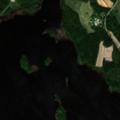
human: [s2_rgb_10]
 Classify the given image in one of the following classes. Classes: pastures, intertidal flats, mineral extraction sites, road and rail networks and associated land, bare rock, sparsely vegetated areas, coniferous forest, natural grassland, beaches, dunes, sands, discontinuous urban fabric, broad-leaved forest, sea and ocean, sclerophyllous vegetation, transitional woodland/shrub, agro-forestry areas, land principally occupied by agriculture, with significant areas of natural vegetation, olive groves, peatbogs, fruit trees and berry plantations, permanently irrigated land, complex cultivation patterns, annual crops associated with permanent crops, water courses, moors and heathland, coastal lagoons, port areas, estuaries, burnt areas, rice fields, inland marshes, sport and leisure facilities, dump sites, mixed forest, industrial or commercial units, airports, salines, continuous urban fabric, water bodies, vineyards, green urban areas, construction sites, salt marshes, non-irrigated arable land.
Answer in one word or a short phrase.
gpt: coniferous forest, mixed forest, transitional woodland/shrub, water bodies